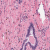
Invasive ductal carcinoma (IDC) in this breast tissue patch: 0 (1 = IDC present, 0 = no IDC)